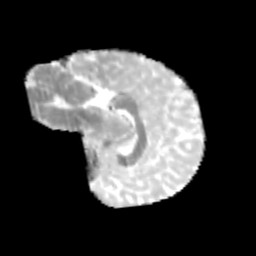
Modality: MD
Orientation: sagittal
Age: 9
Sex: female
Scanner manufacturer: siemens
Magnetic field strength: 3 T
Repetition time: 3.8 s
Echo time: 0.07 s